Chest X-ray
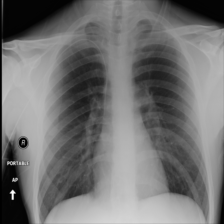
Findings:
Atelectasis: negative
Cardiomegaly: negative
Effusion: negative
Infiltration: negative
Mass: negative
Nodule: negative
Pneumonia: negative
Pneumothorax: negative
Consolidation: negative
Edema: negative
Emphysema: negative
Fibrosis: negative
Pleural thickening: negative
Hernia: negative